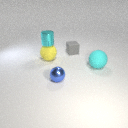
small blue metal sphere to the left of small gray rubber cube